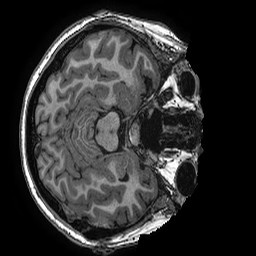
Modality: T1w
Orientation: axial
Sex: female
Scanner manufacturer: ge
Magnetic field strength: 3 T
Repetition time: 0.0077 s
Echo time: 0.003436 s